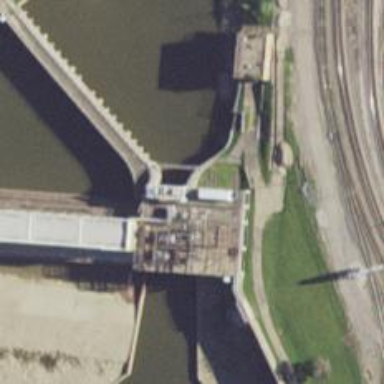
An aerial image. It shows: Dam across waterway.